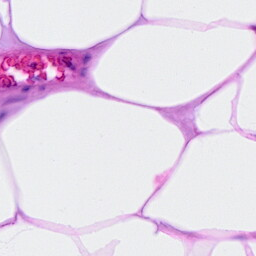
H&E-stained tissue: Breast